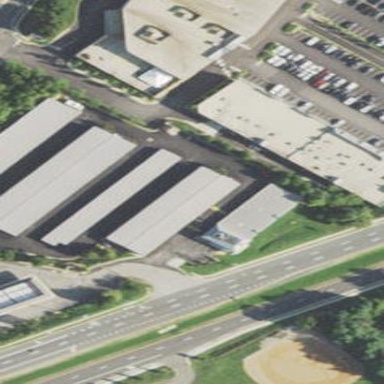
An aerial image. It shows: Group of garages.